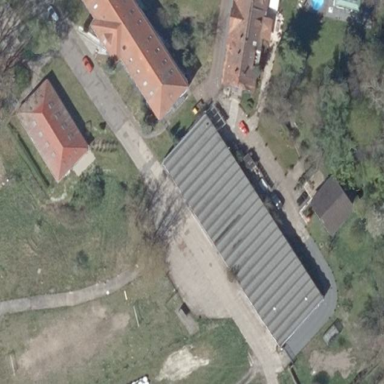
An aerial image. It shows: Commercial building.